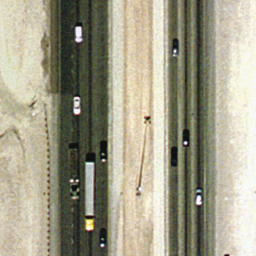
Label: freeway